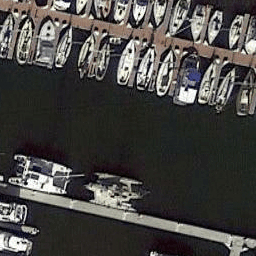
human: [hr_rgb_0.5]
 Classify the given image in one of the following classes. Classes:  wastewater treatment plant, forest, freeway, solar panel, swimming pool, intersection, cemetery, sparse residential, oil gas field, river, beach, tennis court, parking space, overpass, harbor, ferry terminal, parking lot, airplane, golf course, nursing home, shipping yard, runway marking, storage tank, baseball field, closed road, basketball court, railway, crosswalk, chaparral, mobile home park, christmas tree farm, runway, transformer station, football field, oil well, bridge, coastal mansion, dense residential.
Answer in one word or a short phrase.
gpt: harbor